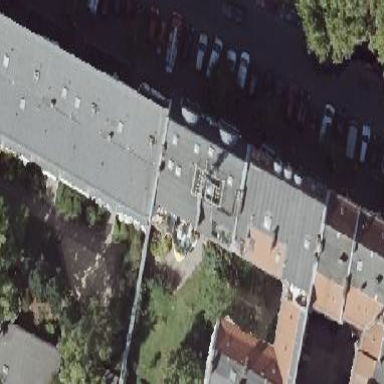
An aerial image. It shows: Building with apartments featuring unique double saltbox roof shape.